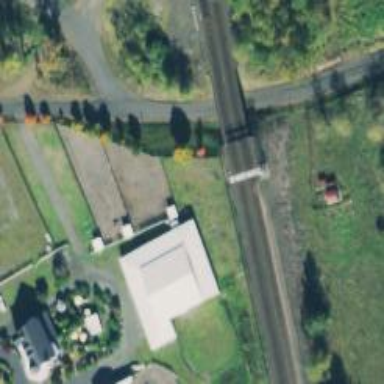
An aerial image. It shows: Viaduct railway bridge.